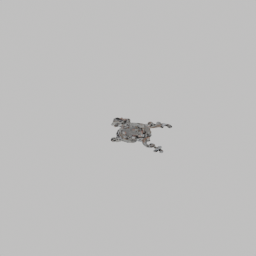
Label: decoration